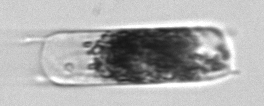
Label: Hemiaulus